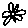
Label: flower